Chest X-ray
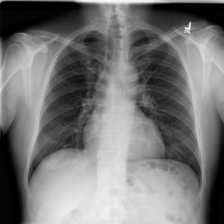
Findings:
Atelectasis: negative
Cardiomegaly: negative
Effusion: negative
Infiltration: negative
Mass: negative
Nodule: negative
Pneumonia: negative
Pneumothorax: negative
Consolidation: negative
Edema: negative
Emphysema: negative
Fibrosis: negative
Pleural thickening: negative
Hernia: negative